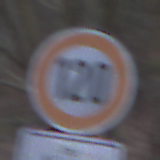
Verkehrszeichen: Geschwindigkeit120
Zusatzzeichen unten: BeiNaesse
Umgebung: Outdoor, Nature
Tageszeit: MorningAfternoon
Wetter: Overcast
Licht: Natural
Jahreszeit: Winter
Kontrast: LowContrast